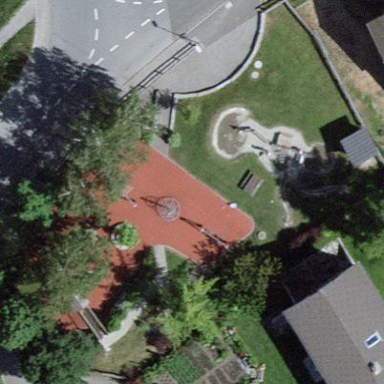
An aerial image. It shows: Playground area for leisure land.